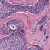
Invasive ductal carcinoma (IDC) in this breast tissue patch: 1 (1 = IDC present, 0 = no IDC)